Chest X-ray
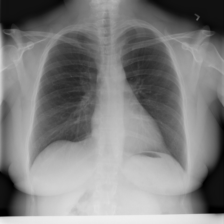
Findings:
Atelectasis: negative
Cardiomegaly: negative
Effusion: negative
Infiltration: positive
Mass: negative
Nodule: negative
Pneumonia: negative
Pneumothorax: negative
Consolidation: negative
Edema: negative
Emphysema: negative
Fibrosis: negative
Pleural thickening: negative
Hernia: negative